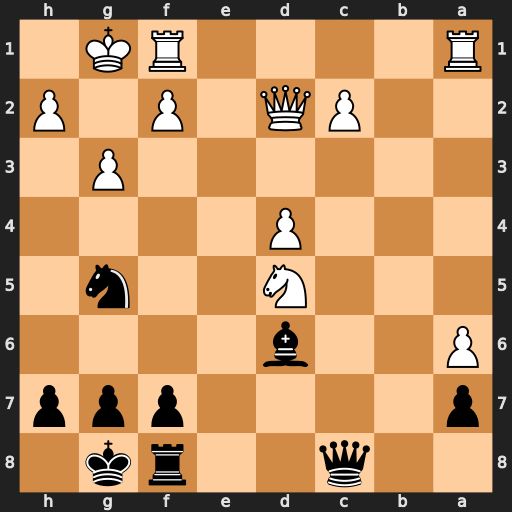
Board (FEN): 2q2rk1/p4ppp/P2b4/3N2n1/3P4/6P1/2PQ1P1P/R4RK1
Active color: b
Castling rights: -
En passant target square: -
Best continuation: Nf3+ Kg2 Nxd2